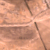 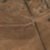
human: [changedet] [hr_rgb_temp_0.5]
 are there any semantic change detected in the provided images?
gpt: No difference in this area.